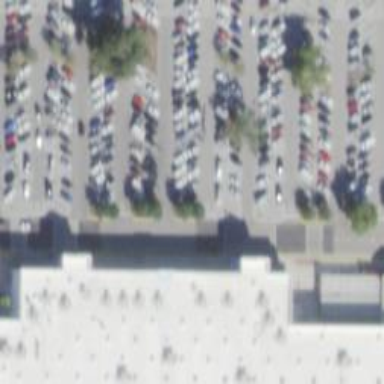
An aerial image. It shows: Parking space.